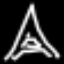
Label: The Eiffel Tower